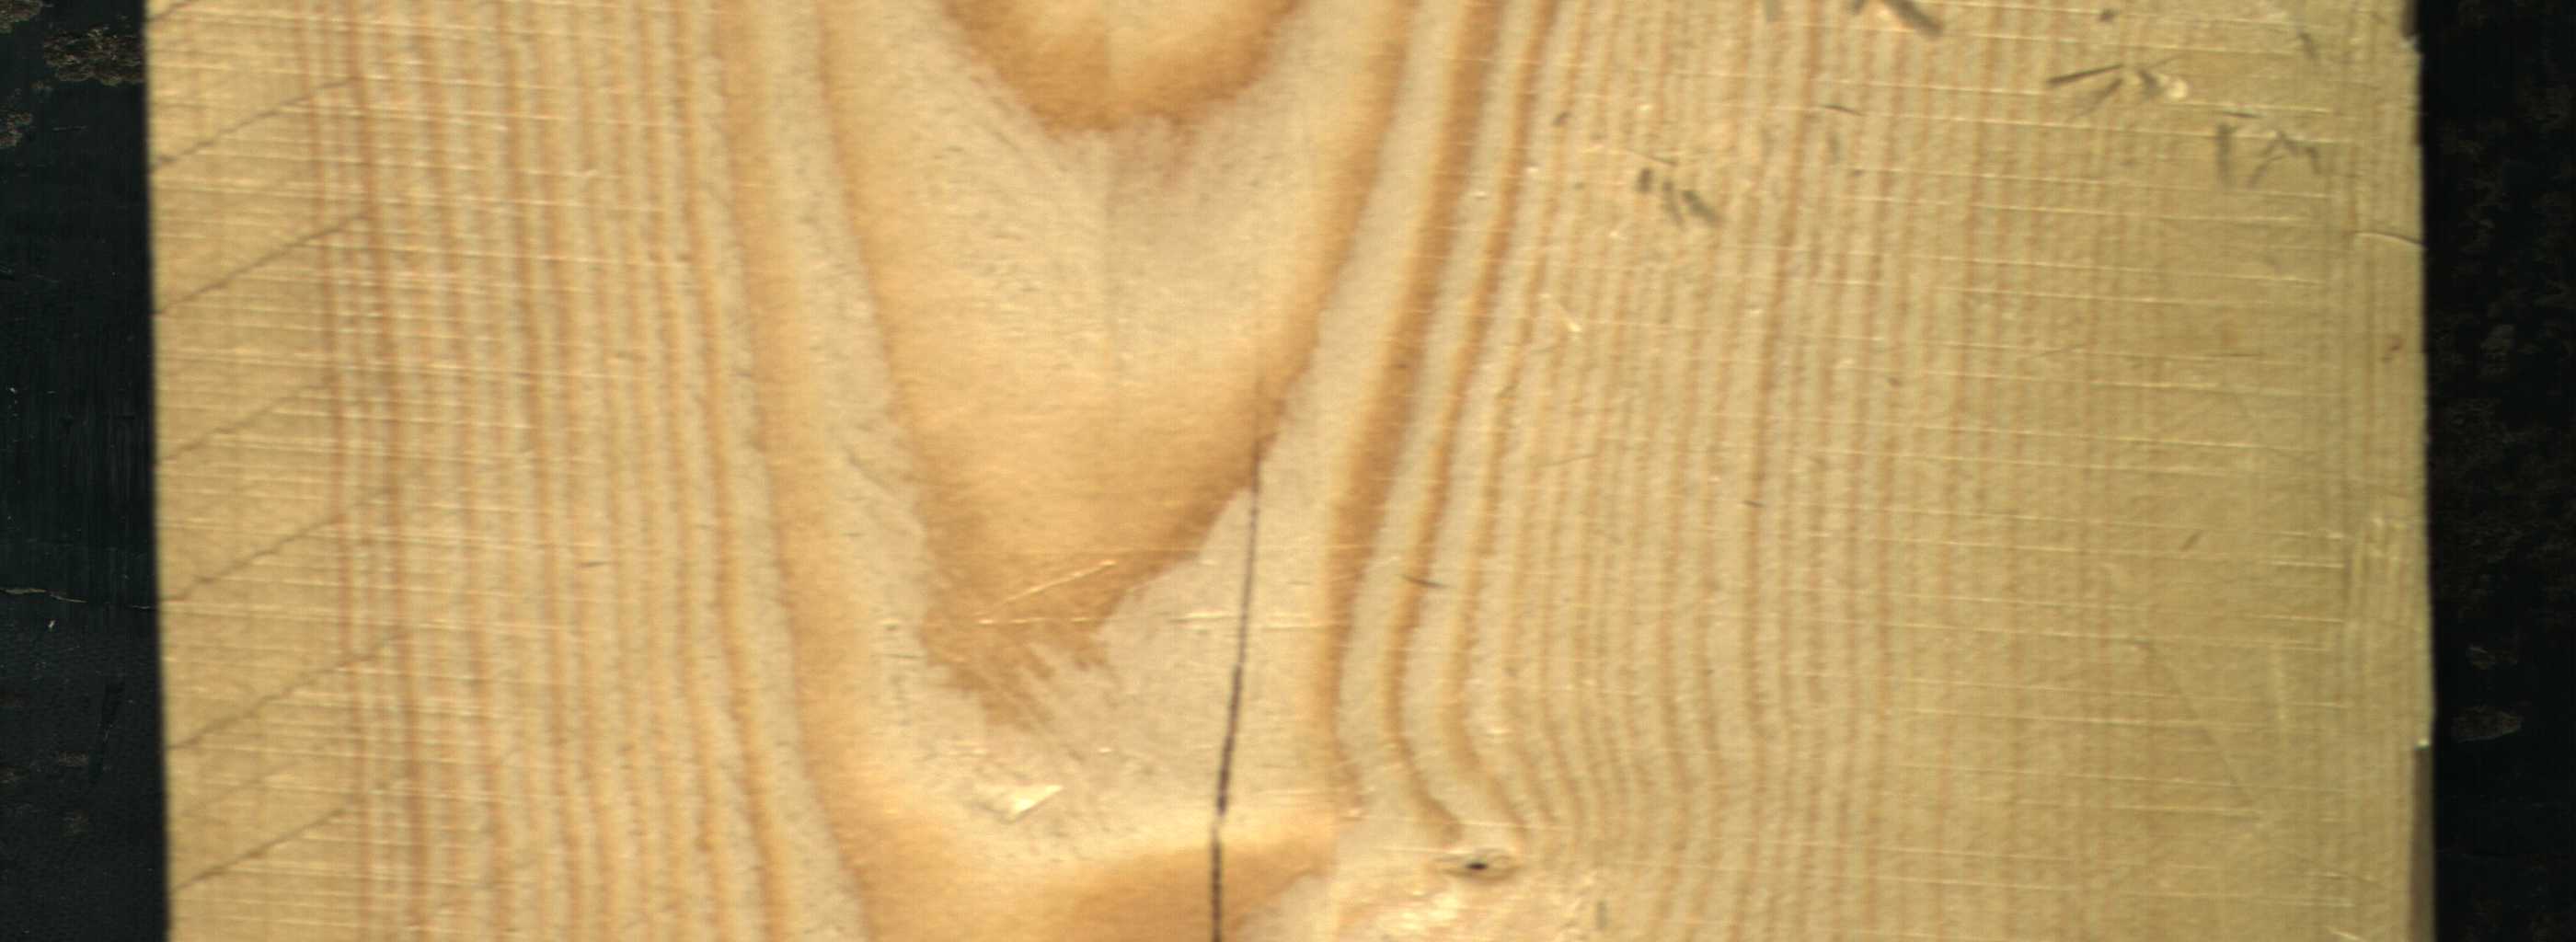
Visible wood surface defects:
Crack